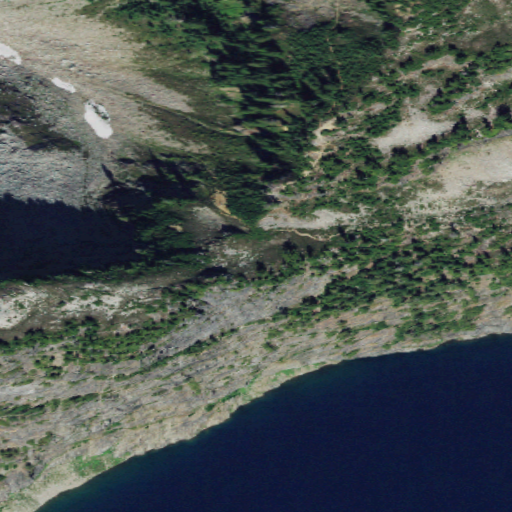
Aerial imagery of mountain in Washington named Twin Peaks containing shrub, evergreen forest, open water, barren land, and grassland